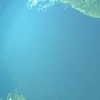
Label: water